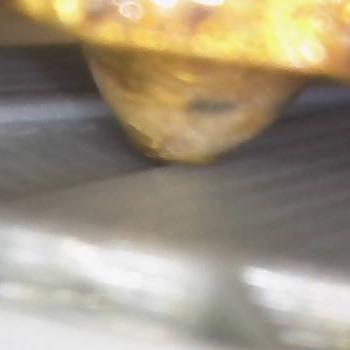
Flow rate: 88%